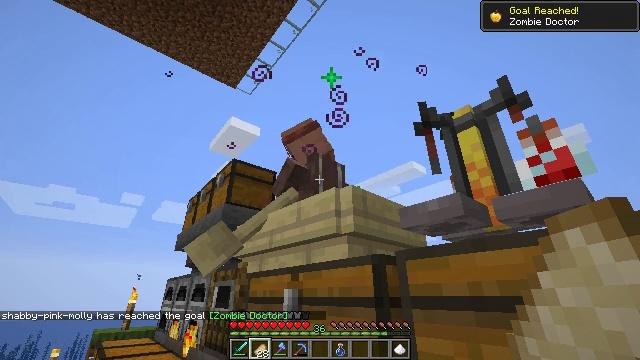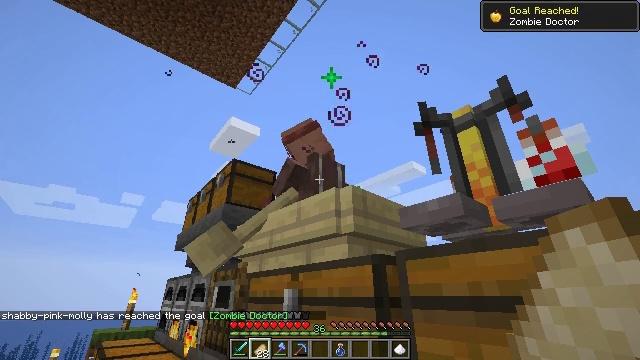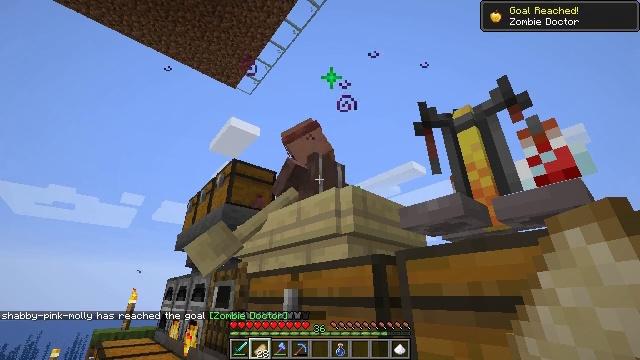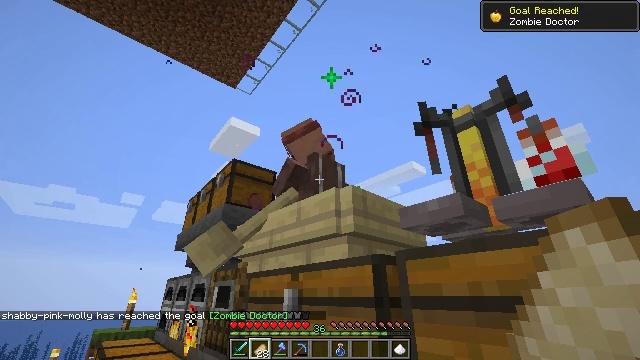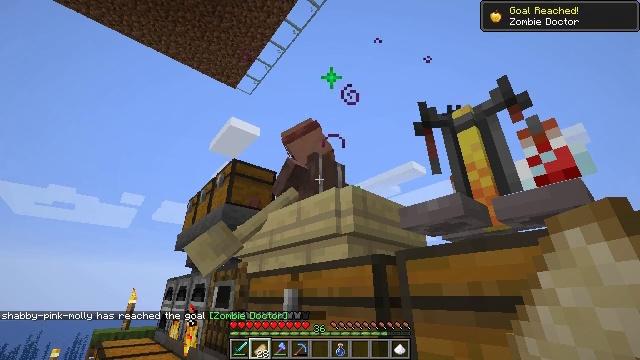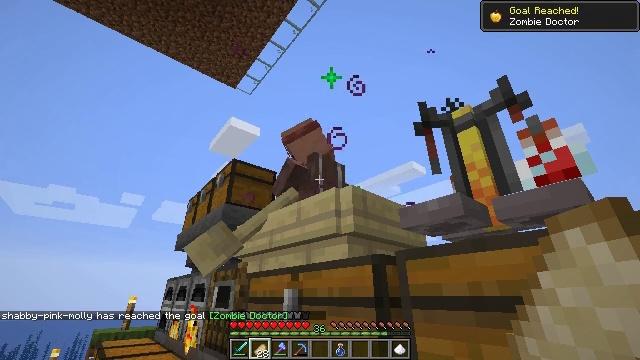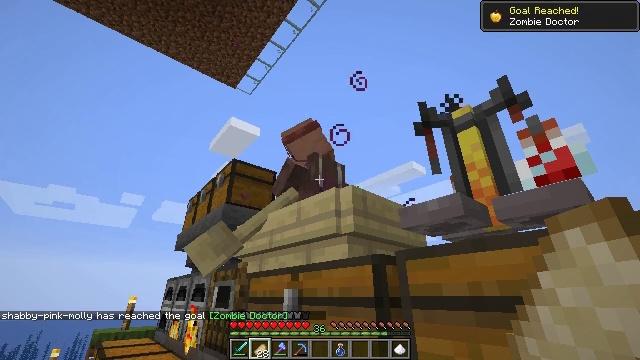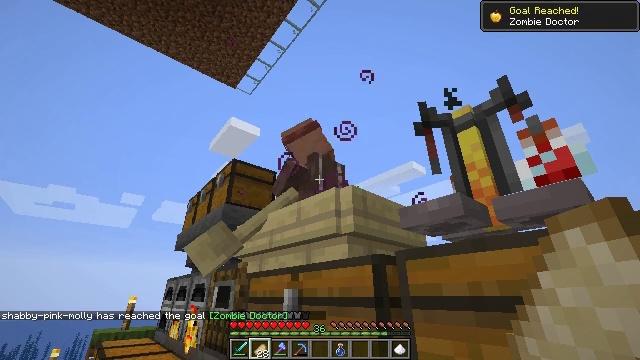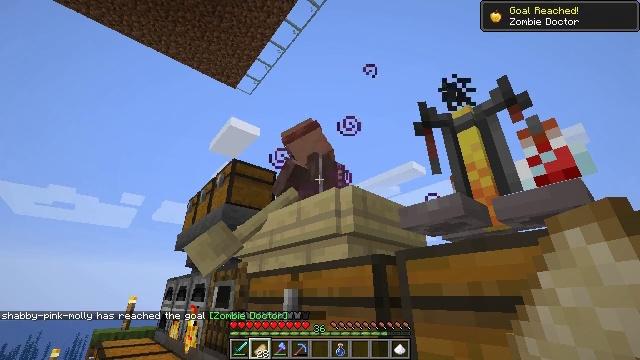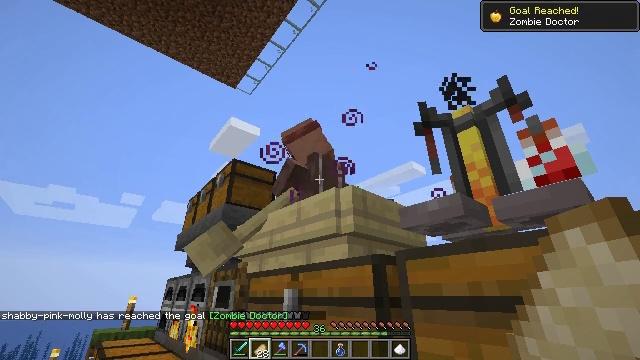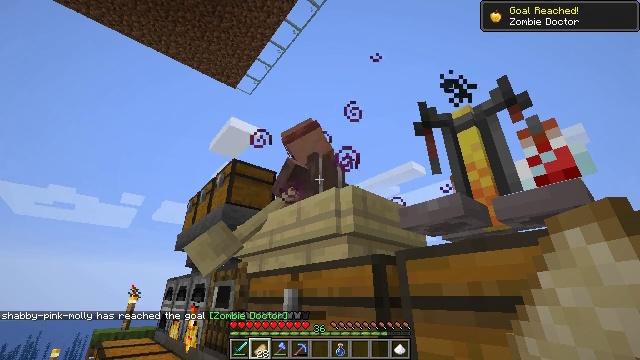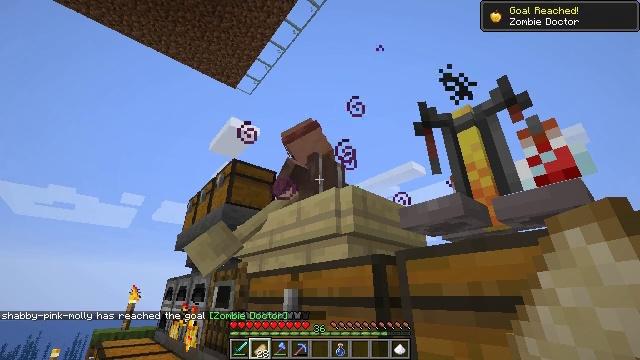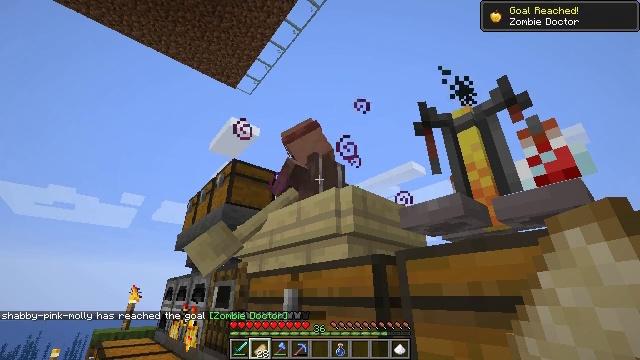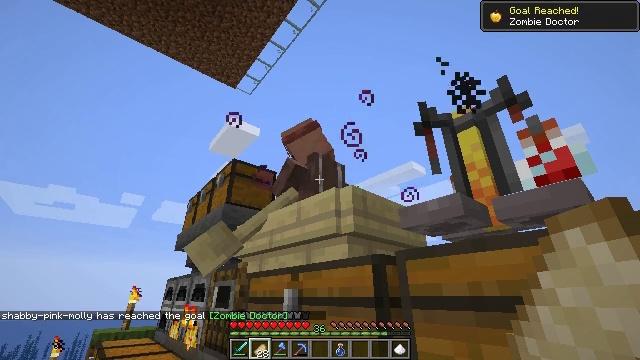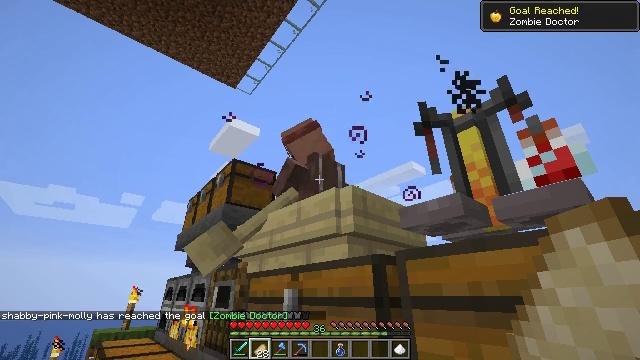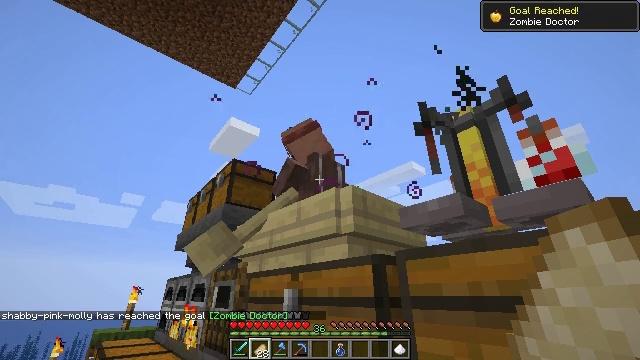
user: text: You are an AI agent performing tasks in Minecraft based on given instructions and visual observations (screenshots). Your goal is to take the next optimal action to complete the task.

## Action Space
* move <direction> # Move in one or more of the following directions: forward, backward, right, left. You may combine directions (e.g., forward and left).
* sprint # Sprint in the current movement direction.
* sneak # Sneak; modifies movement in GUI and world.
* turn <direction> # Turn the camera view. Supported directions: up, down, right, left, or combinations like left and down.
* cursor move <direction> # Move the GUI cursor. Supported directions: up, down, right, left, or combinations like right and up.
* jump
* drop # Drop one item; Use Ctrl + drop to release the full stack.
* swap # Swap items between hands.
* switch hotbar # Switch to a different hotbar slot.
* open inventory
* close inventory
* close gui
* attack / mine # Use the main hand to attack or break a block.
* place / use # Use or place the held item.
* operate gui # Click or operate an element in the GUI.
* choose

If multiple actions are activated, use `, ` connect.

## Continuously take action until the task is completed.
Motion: motion action
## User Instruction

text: Mix spider eye, mushroom, and sugar to make a fermented spider eye.
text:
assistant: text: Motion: no_op
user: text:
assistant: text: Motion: no_op
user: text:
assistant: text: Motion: no_op
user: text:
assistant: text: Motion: no_op
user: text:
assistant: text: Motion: no_op
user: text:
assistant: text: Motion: no_op
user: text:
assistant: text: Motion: no_op
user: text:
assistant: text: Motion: no_op
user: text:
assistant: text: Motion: no_op
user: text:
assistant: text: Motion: no_op
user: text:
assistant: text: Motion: no_op
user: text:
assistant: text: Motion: no_op
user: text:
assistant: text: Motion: no_op
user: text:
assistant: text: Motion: no_op
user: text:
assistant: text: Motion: no_op
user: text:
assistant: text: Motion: no_op
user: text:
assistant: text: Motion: no_op
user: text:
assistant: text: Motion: no_op
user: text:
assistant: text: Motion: no_op
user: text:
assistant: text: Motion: no_op
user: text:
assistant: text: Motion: no_op
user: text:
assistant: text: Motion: no_op
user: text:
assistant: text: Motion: no_op
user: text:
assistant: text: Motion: no_op
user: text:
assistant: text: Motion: no_op
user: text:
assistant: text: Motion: no_op
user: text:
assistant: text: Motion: no_op
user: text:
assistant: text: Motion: no_op
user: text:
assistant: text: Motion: no_op
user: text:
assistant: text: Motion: no_op